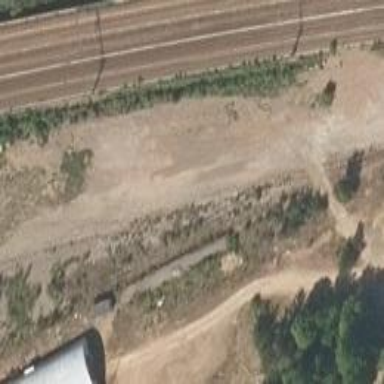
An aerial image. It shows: Unused railway yard.